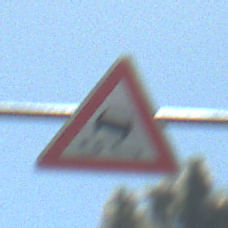
Verkehrszeichen: SchleuderOderRutschgefahr
Umgebung: Outdoor, Special
Tageszeit: Midday
Wetter: PartlyCloudy
Licht: Natural
Jahreszeit: NotSpecified
Kontrast: HighContrast